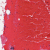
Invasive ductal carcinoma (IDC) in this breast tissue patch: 0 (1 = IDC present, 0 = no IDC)